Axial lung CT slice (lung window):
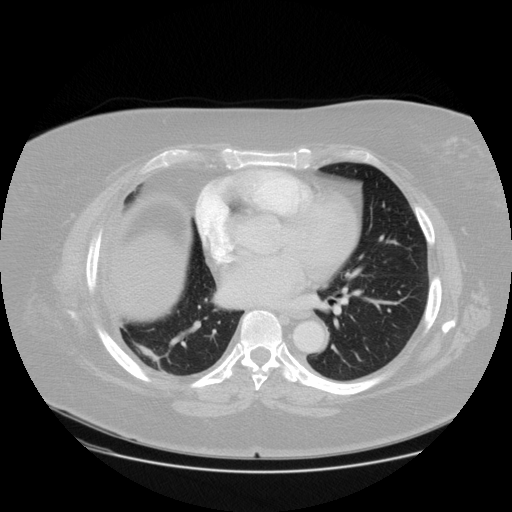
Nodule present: no